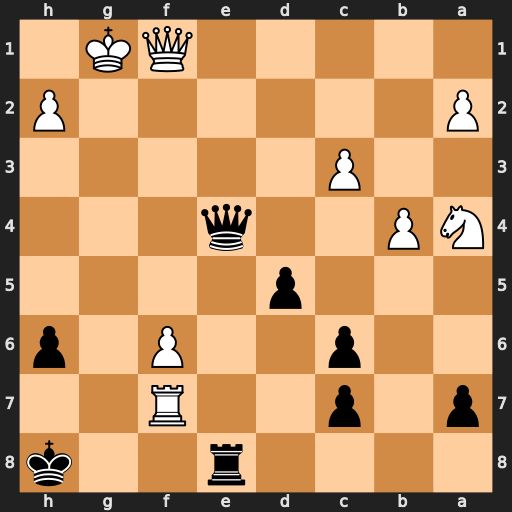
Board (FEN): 4r2k/p1p2R2/2p2P1p/3p4/NP2q3/2P5/P6P/5QK1
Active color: b
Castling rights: -
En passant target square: -
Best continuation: Qg6+ Kh1 Qxf7